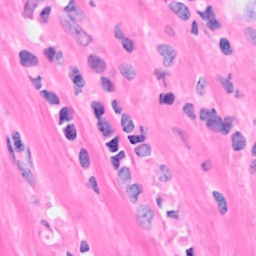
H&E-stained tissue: Breast